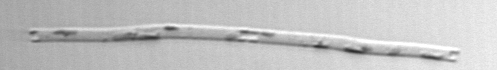
Label: Eucampia_morphytype1